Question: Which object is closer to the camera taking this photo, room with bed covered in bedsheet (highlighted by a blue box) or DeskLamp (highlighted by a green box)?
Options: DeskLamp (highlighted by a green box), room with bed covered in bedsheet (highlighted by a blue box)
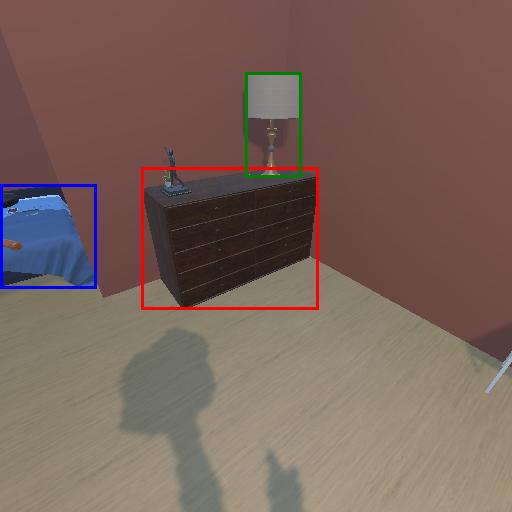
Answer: DeskLamp (highlighted by a green box)